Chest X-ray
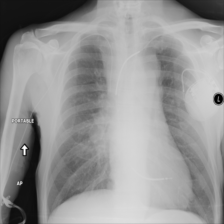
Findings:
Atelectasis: negative
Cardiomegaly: negative
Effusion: negative
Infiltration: negative
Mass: positive
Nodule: negative
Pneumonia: negative
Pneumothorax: negative
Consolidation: negative
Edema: negative
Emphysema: negative
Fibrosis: negative
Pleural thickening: negative
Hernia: negative